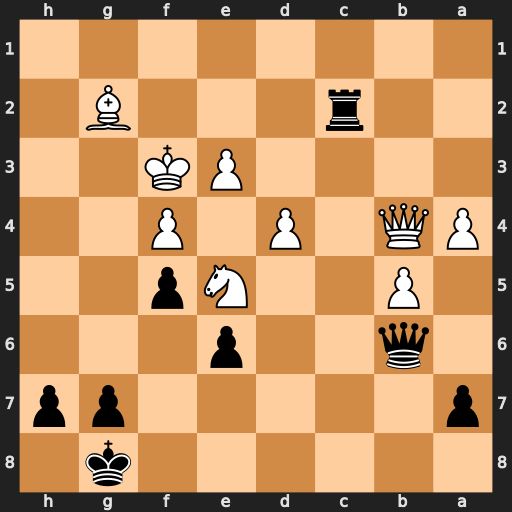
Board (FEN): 6k1/p5pp/1q2p3/1P2Np2/PQ1P1P2/4PK2/2r3B1/8
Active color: b
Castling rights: -
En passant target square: -
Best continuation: Qb7+ Nc6 Qf7 Ne7+ Kh8 Kg3 Qh5 Bh3 Qe2 Nxf5 Qf2+ Kg4 exf5+ Kxf5 Rc8 Qe7 Qf3 Bg4 Qd5+